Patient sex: M
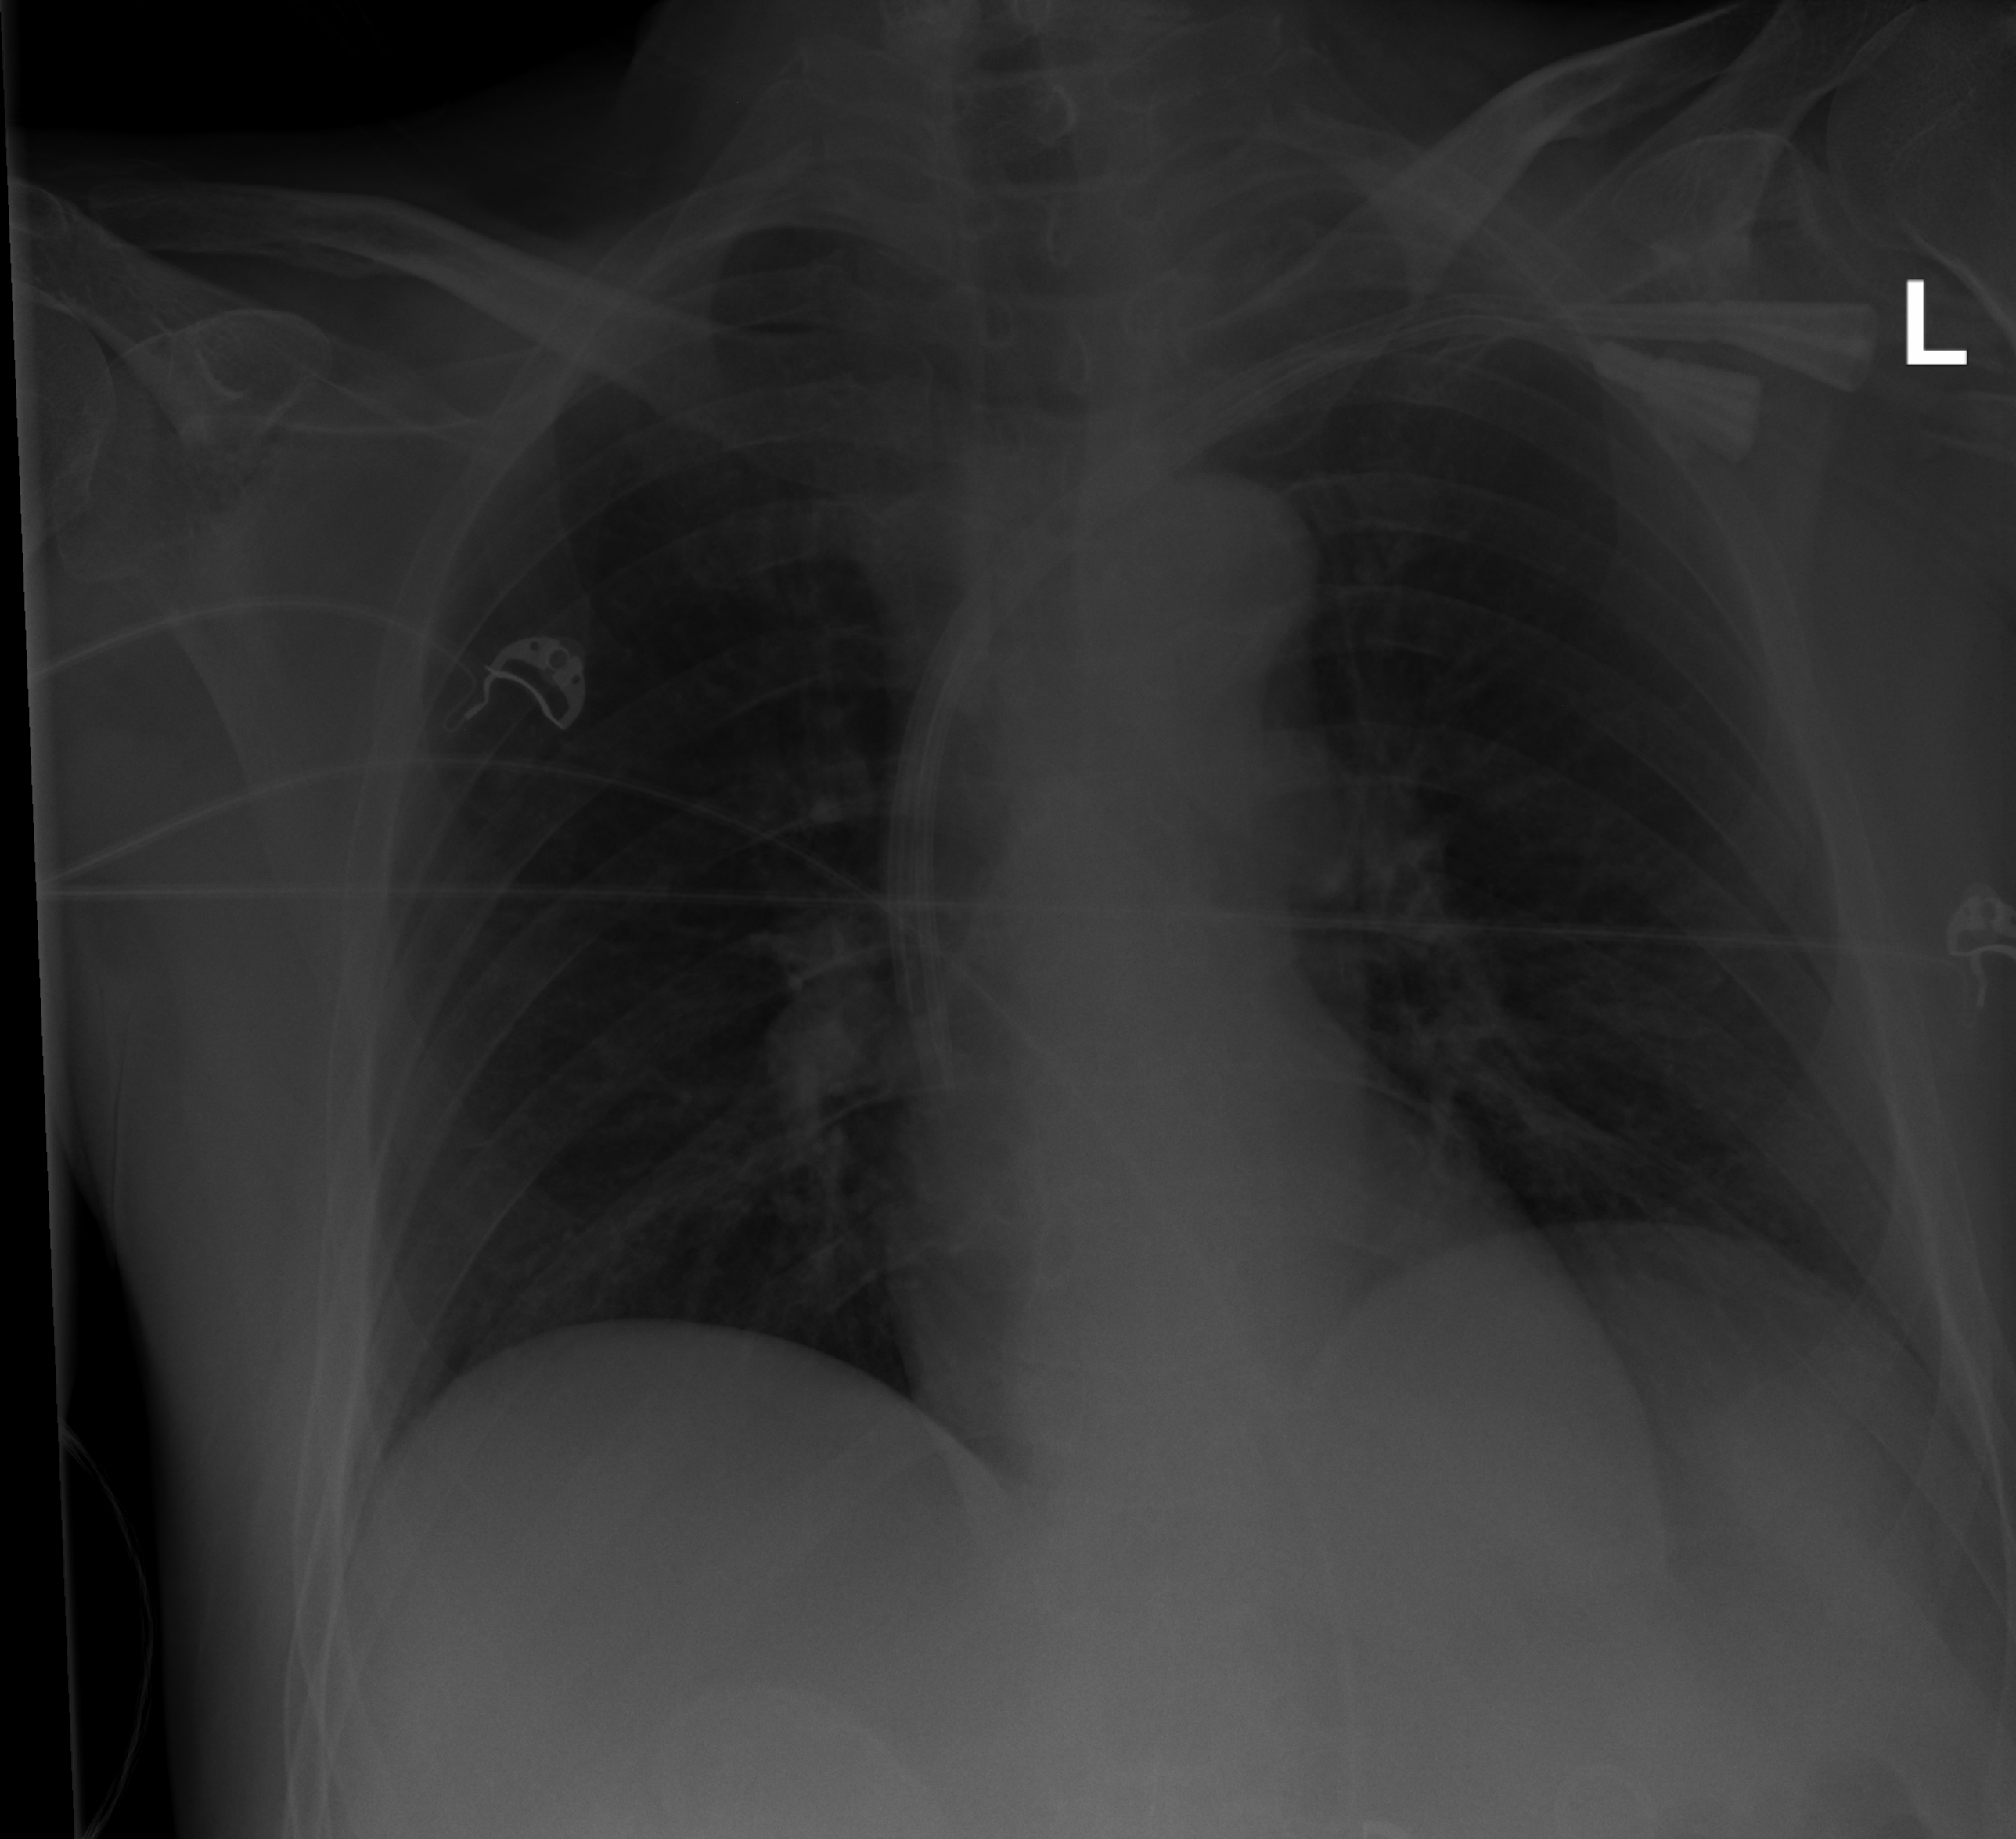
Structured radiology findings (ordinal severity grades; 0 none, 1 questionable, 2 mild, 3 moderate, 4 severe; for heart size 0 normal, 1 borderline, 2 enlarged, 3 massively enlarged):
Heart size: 0
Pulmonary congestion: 0
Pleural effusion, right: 0
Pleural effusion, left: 0
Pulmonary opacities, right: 0
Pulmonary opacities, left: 0
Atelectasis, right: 0
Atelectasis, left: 0